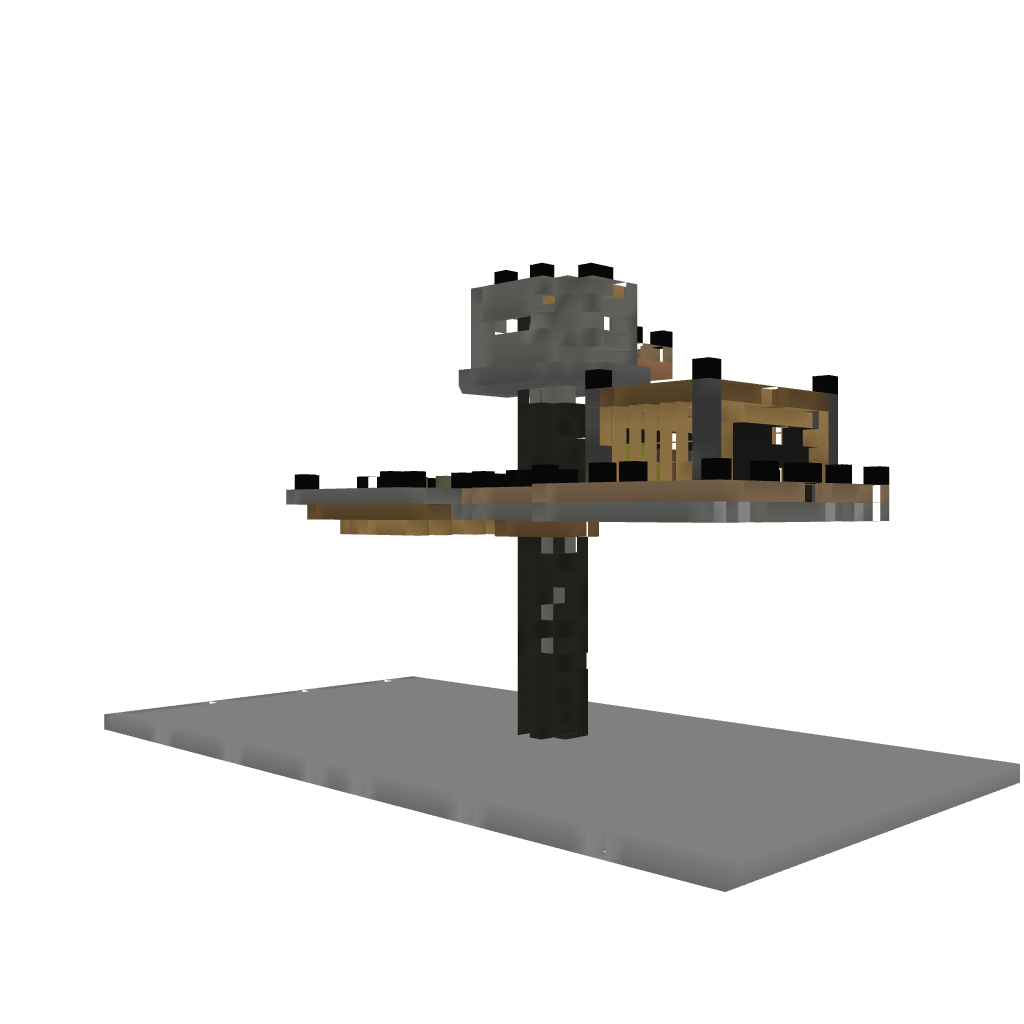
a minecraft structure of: Tree House